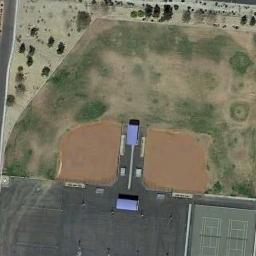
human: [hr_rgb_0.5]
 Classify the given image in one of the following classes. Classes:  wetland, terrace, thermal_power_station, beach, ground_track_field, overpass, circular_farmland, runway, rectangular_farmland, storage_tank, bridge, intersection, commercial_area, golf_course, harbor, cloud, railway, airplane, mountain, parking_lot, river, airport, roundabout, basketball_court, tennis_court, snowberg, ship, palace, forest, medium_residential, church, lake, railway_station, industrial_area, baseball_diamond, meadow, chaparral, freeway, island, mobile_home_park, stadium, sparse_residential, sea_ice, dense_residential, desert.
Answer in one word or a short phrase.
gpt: baseball_diamond